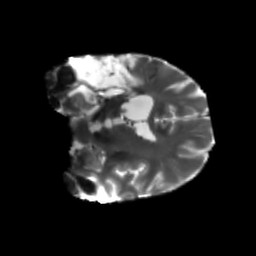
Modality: T2w
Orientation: coronal
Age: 39
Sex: male
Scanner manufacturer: siemens
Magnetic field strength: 3 T
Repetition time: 5.25 s
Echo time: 0.08 s